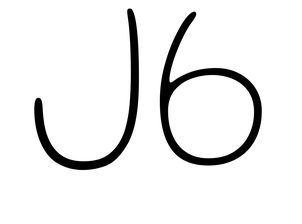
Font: Gluten_Thin